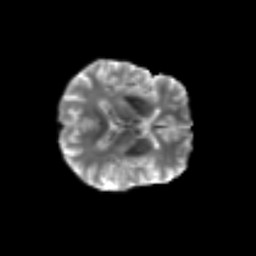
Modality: T2w
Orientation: axial
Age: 67
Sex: female
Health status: ill
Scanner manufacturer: siemens
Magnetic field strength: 3 T
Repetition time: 8.7 s
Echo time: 0.11 s